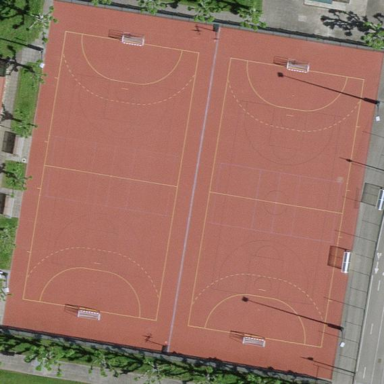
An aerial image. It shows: Handball pitch with tartan surface.